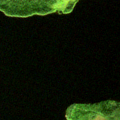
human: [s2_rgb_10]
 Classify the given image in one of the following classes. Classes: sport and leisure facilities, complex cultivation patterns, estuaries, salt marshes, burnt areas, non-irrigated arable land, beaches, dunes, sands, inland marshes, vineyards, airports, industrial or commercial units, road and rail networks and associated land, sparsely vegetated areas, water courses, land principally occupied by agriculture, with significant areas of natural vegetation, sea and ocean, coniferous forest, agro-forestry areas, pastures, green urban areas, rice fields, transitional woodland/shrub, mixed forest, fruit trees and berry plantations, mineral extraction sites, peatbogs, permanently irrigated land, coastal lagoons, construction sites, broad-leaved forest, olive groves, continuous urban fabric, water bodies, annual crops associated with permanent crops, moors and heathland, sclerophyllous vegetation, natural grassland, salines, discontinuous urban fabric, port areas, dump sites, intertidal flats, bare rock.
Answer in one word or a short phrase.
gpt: coniferous forest, mixed forest, water bodies